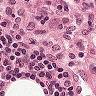
Metastatic tissue present: no